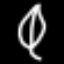
Label: leaf